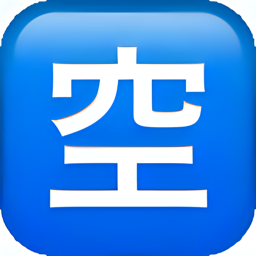
Name: squared cjk unified ideograph 7a7a
Emoji: 🈳
Group: Symbols
Sub-group: alphanum